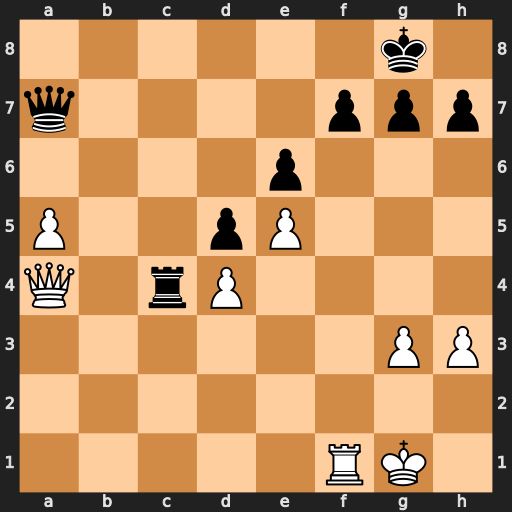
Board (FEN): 6k1/q4ppp/4p3/P2pP3/Q1rP4/6PP/8/5RK1
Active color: w
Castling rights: -
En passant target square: -
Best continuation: Qe8#